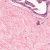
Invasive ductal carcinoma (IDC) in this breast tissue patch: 0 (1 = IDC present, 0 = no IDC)